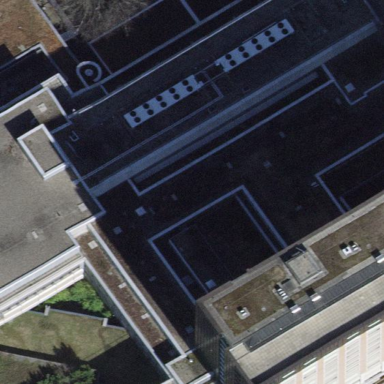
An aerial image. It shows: Hospital building.